Question: I was able to implement real-time mouse tracing as follow :

The source code is as follow :
<URL>
<URL>
However, I unable to obtained the correct y screen coordinate, when an subplot being added.
<URL>
I suspect I didn't get the correct screen data area.
When there is only one plot in the screen, I get a screen data area with height 300++
When a sub plot added to the bottom, I expect screen data area height will be reduced, due to the height occupied by the newly added subplot.
However, I have no idea how to obtain the correct screen data area for the first plot.
'''
final XYPlot plot = (XYPlot) cplot.getSubplots().get(0);
// Shall I get _plotArea represents screen for getSubplots().get(0)?
// How?
// I try
//
// chartPanel.getScreenDataArea(0, 0);
// chartPanel.getScreenDataArea(0, 1);
// chartPanel.getScreenDataArea(1, 0);
// chartPanel.getScreenDataArea(1, 1);
//
// All returned null
// OK. I suspect this is causing me unable to get the correct screen y coordinate
// I always get the same _plotArea, although a new sub plot had been added.
final Rectangle2D _plotArea = chartPanel.getScreenDataArea();
final RectangleEdge rangeAxisEdge = plot.getRangeAxisEdge();
final double yJava2D = rangeAxis.valueToJava2D(yValue, _plotArea, rangeAxisEdge);
'''
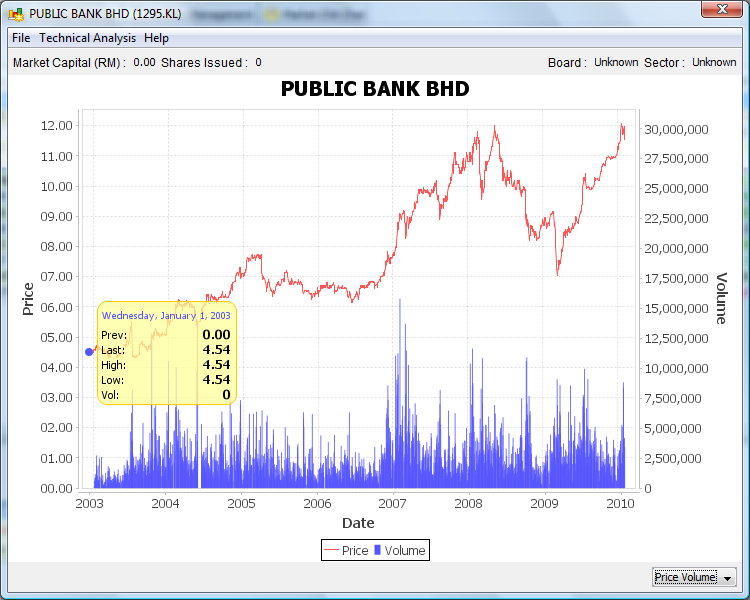
Answer: Here is the code snippet to obtained the correct rectangle after dive into JFreeChart source code.
'''
/* Try to get correct main chart area. */
final Rectangle2D _plotArea = chartPanel.getChartRenderingInfo().getPlotInfo().getSubplotInfo(0).getDataArea();
'''